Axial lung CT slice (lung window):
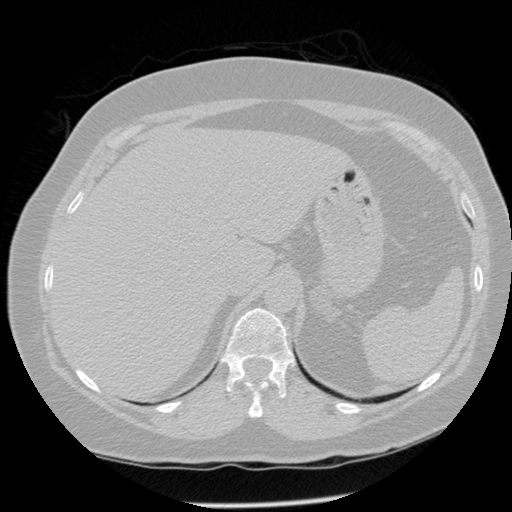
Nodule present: no